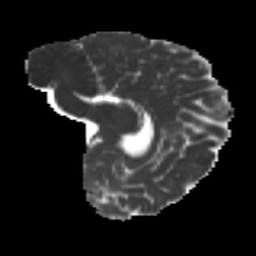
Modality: MD
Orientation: sagittal
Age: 24
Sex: female
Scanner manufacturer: ge
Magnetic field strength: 3 T
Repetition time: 7.8 s
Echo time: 0.0606 s